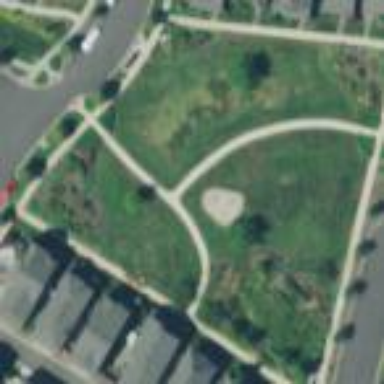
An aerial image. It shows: Park.